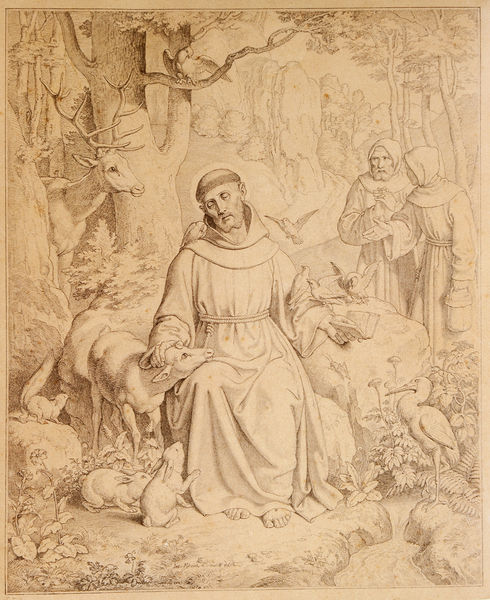
Titel: Der Hl. Franz von Assisi unter den Tieren des Waldes
Künstler: Josef von Führich
Standort: Schweinfurt
Institution: Museum Georg Schäfer
Schlagwörter: baum, felsen, gestein, mann, vogel, bäume, gelb, landschaft, menschen, sitzen, äste, blume, blumen, braun, mund, männer, szene, zeichnung, gürtel, hund, rot, tier, tiere, gespräch, hochformat, augen, bibel, falten, stein, steine, hände, bach, gräser, natur, vögel, gewand, kutte, schnur, sitzend, strick, drei, wald, fliegen, hase, hasen, füße, zuschauer, fels, grafik, kuh, monochrom, vergilbt, figuren, sprechen, lesen, farn, zeigen, nazarener, geschlossen, barfuss, lamm, schaf, buch, glaube, religion, seil, lichtung, tauben, druck, druckgrafik, schwarzweiß, kranich, pelikan, reiher, gebet, franz, streicheln, versunken, nimbus, hirsch, kaninchen, reh, stigma, wundmal, wundmale, nähe, dickicht, anblick, mittelalter, mönch, franziskus, luther, predigt, bettler, heiliger, mönche, kutten, hörner, binden, geweih, eule, kräuter, christentum, kaputze, kapuze, franziskaner, kalb, pastorale, tonsur, farne, assissi, stricke, storch, erstaunen, franz von assisi, asisi, teir, zutraulich, assisi, eichhörnchen, orpheus, asissi, bettelorden, heiliger franziskus, hl nepomuk, jorscj, kapuziner, mit tieren sprechen, möchne, oachkatzl, recken, tierfrieden, manner, mönchen, waldleben, hirsch#, storsch, hassen, heichhörnchen, geöffnetes buch, natur#, druckgarif